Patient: sex M, age 57
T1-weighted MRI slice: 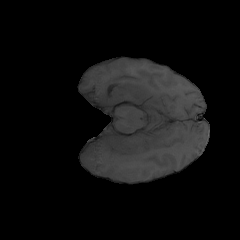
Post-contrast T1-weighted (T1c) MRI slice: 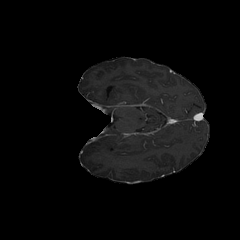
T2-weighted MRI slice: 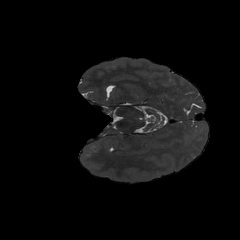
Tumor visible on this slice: no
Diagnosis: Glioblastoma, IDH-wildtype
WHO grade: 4